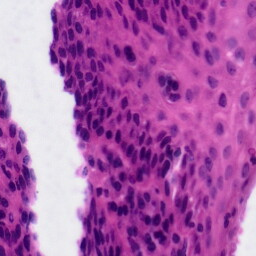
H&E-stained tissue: Tonsil